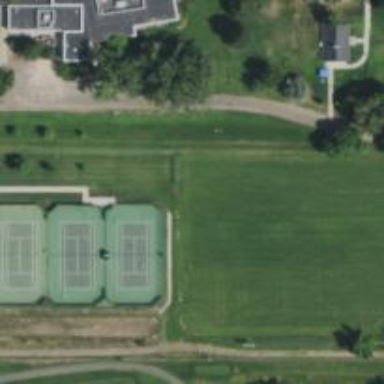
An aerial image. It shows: Tennis court on the leisure land pitch.